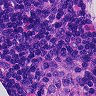
Metastatic tissue present: no